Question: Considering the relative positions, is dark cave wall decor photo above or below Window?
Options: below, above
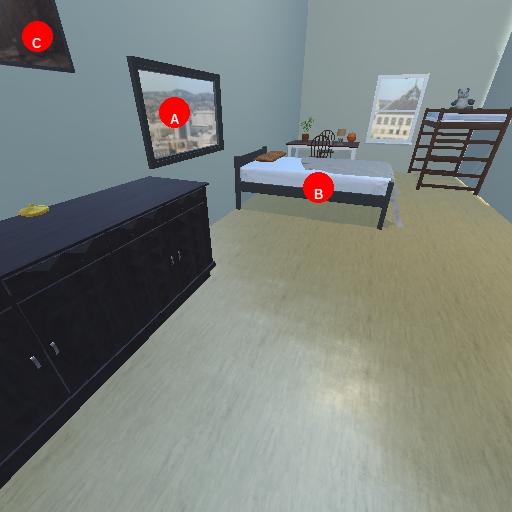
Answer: below